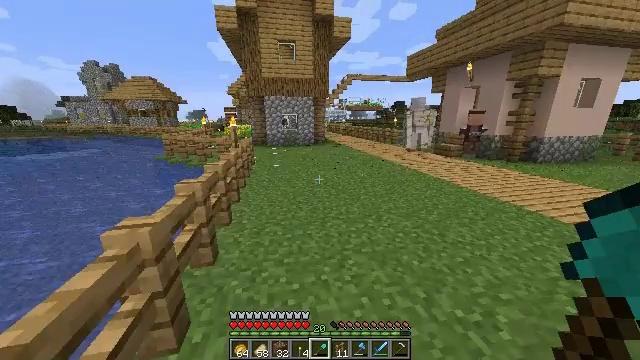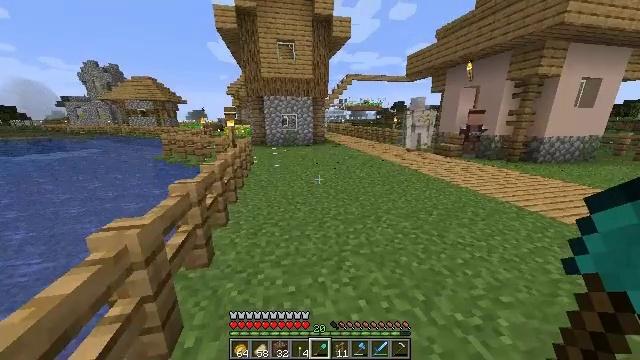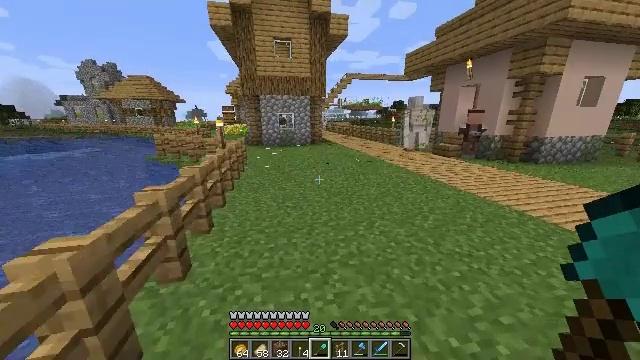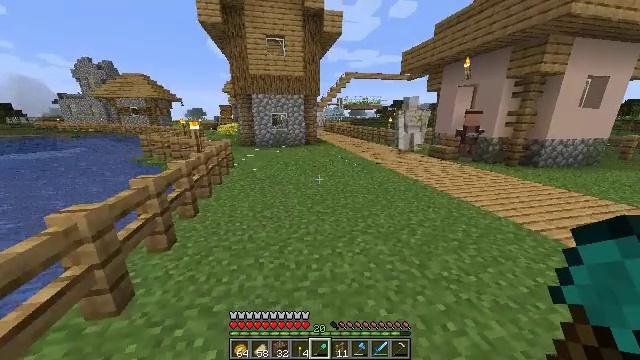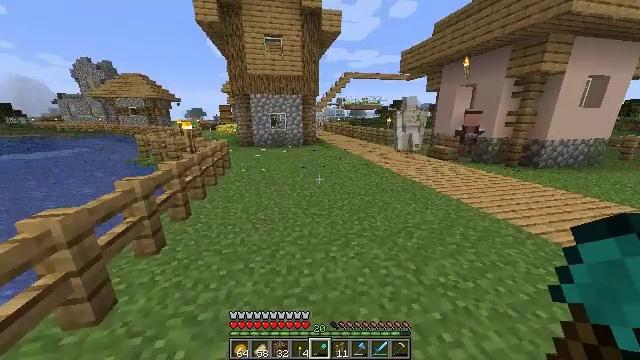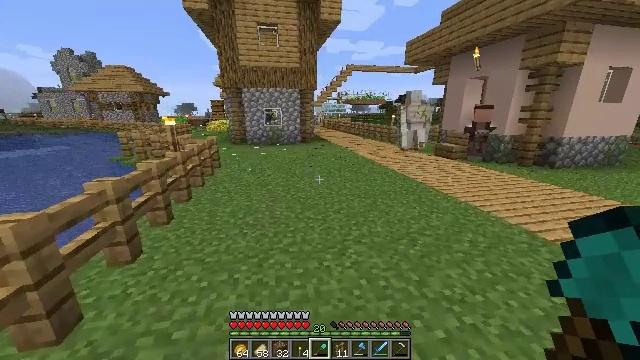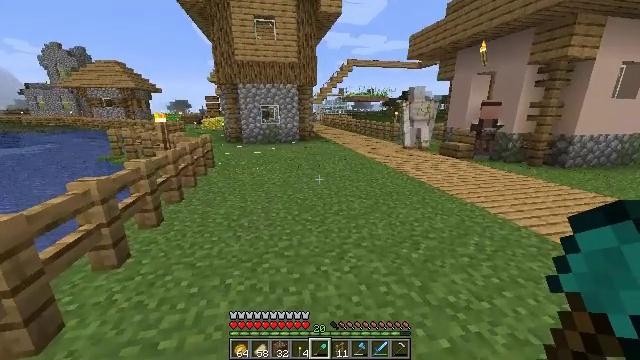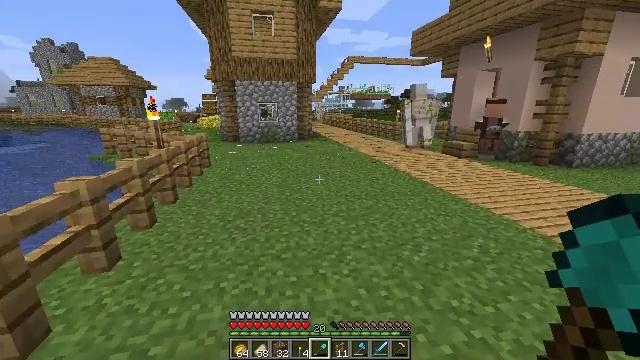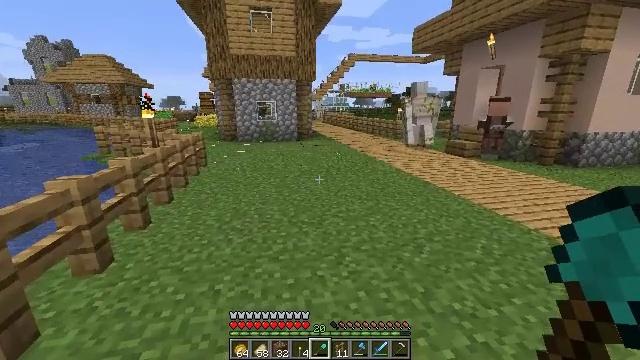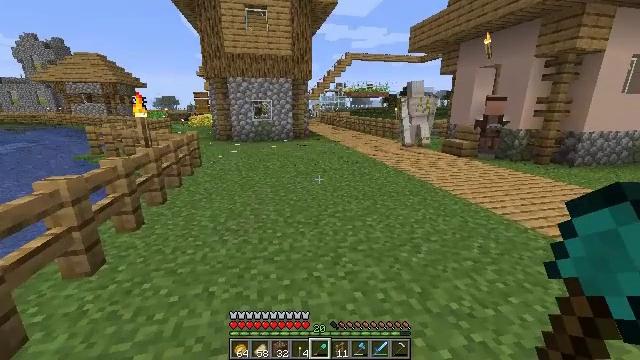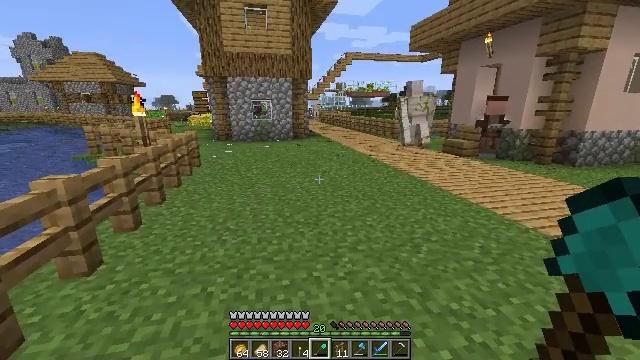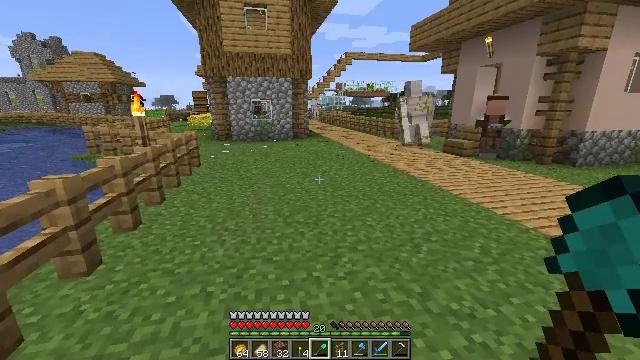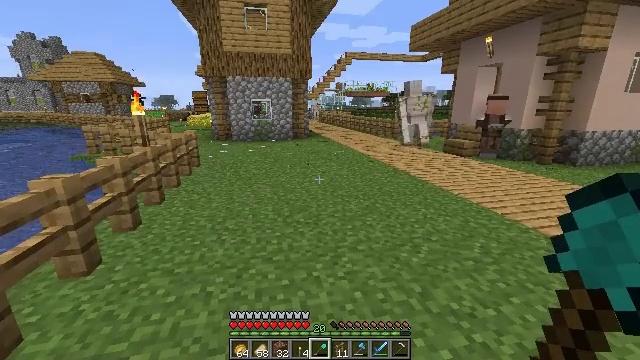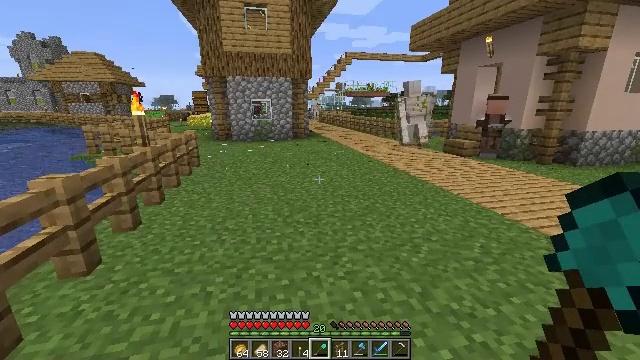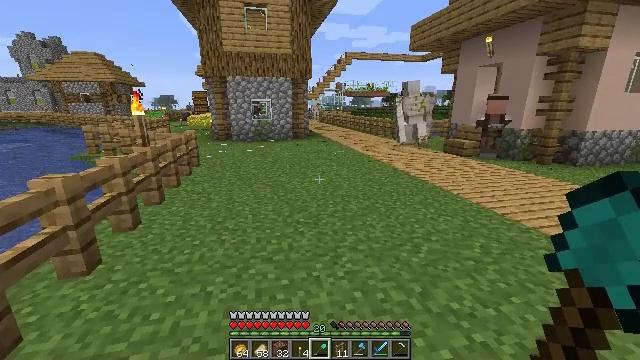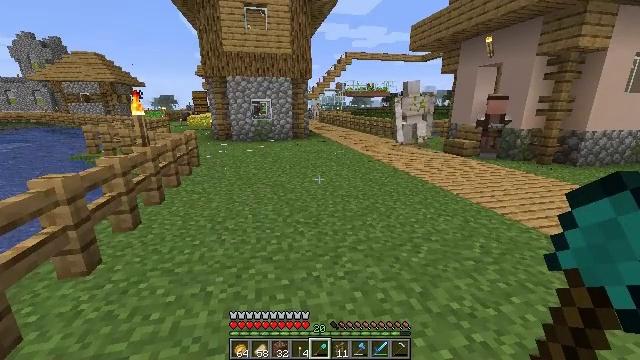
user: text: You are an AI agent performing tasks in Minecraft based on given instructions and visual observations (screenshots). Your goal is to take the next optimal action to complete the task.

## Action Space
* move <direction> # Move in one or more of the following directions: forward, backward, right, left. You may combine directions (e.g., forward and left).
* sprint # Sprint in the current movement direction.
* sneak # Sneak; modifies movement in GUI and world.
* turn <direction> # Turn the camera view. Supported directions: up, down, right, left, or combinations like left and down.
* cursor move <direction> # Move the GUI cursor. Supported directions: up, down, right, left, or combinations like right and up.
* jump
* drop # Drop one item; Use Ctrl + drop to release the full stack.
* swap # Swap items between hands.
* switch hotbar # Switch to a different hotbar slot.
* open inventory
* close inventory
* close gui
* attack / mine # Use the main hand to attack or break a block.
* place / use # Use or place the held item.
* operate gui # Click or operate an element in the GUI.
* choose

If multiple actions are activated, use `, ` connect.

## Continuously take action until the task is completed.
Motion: motion action
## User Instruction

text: Mine the torch on the wall.
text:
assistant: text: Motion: move forward and move right
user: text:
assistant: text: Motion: move forward and move right
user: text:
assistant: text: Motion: move forward and move right
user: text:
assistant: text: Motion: no_op
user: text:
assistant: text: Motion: no_op
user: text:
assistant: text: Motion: no_op
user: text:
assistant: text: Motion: no_op
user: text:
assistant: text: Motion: no_op
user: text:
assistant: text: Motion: no_op
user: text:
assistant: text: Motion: no_op
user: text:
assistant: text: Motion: no_op
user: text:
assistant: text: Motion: no_op
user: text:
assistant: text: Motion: no_op
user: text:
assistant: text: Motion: no_op
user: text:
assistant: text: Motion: no_op
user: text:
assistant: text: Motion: no_op
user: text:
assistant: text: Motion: no_op
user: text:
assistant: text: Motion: no_op
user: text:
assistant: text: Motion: no_op
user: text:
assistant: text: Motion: no_op
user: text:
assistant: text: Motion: no_op
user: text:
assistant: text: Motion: no_op
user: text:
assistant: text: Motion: no_op
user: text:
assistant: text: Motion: no_op
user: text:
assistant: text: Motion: no_op
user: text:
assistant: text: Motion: no_op
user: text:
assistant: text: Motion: no_op
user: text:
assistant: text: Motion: no_op
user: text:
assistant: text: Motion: no_op
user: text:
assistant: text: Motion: no_op